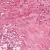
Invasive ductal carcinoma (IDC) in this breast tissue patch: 1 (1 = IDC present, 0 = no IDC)